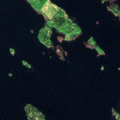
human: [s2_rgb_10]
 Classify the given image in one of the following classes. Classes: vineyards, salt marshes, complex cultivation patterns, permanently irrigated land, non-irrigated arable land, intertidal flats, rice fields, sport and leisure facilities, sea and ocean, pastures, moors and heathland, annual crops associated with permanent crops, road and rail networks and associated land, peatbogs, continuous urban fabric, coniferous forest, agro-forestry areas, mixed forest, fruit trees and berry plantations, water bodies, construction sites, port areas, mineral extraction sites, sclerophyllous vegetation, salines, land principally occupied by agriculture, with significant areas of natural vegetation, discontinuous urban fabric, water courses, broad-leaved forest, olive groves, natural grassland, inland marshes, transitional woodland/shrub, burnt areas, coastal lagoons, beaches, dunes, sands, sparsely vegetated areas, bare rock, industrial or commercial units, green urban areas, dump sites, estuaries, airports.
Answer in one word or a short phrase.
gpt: coniferous forest, mixed forest, water bodies